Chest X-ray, PA view. Patient: 74 years old, sex F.
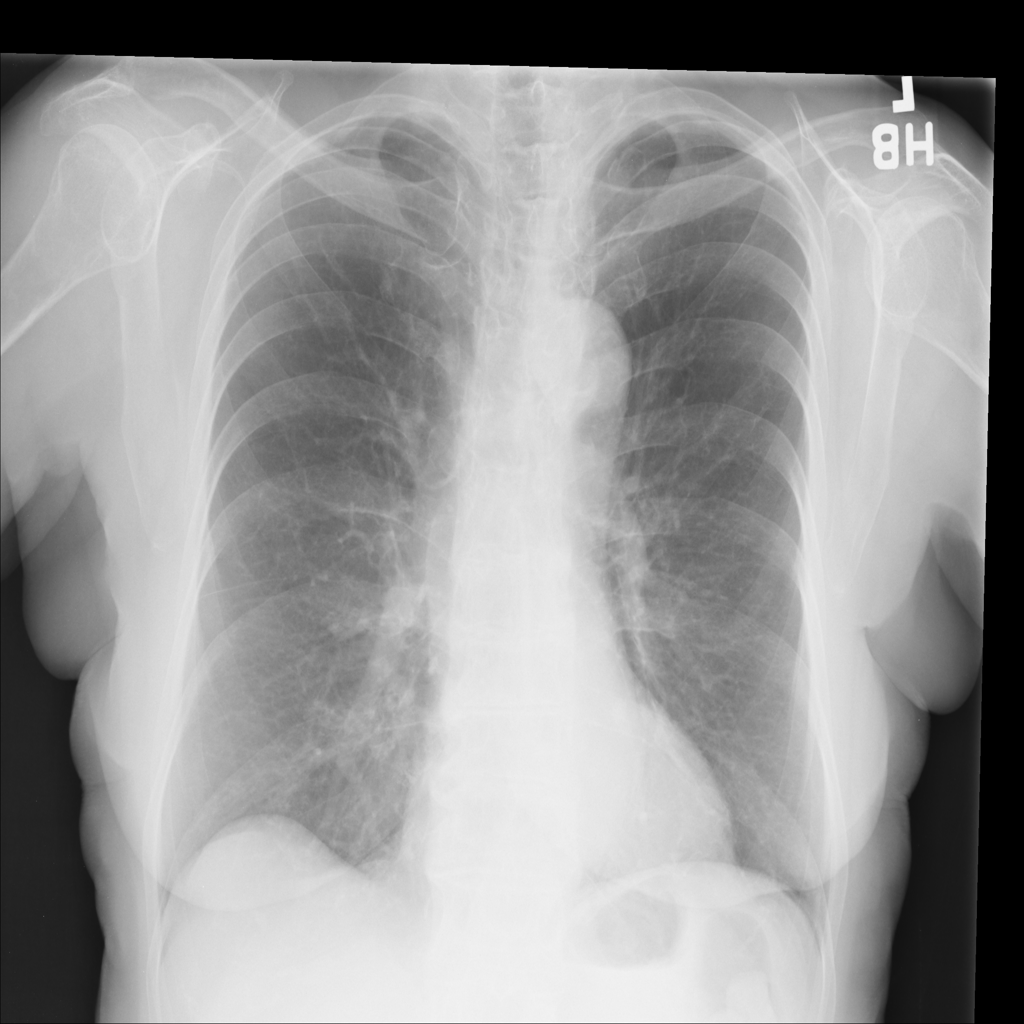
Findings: Emphysema